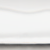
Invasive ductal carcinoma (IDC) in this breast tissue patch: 0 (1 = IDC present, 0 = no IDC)